Interaction volume radius: 10 \u00c5
Interaction volume height: 25 \u00c5
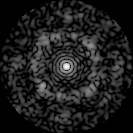
Disorder parameter: 0.7247